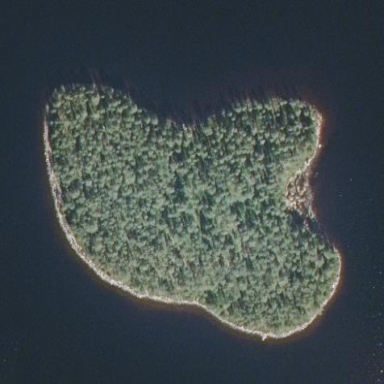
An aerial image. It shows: Islet.